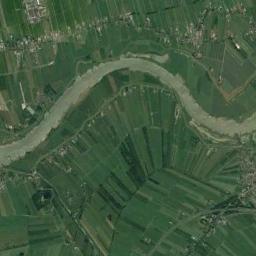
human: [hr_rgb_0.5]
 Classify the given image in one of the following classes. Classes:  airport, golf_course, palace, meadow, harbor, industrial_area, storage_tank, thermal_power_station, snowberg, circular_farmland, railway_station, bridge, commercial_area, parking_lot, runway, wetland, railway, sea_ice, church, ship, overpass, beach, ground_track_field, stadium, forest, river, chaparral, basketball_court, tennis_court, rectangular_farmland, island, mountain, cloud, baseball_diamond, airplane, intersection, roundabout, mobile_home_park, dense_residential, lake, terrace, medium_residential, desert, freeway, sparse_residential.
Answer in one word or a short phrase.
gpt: river